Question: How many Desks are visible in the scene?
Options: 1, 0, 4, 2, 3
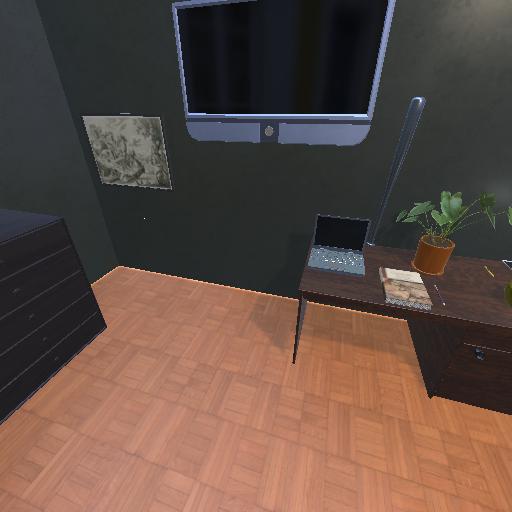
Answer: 1